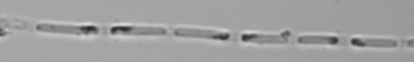
Label: Skeletonema